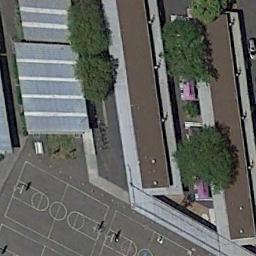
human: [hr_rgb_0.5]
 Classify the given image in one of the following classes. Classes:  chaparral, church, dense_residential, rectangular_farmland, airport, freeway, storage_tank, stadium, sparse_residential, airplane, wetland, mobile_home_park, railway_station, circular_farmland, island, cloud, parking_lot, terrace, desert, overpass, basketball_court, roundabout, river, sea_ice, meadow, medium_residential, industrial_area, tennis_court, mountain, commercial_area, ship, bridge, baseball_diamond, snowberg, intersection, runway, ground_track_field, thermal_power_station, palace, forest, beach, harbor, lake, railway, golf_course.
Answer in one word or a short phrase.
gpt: basketball_court